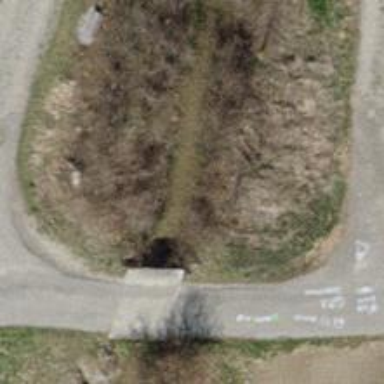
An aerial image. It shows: Culvert tunnel.